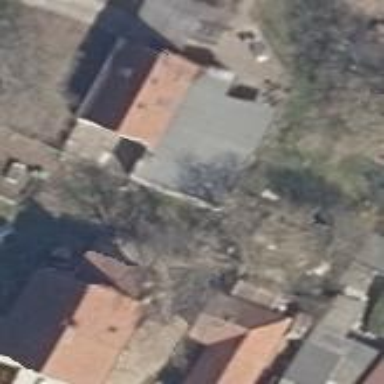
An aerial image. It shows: Building with gabled roof.